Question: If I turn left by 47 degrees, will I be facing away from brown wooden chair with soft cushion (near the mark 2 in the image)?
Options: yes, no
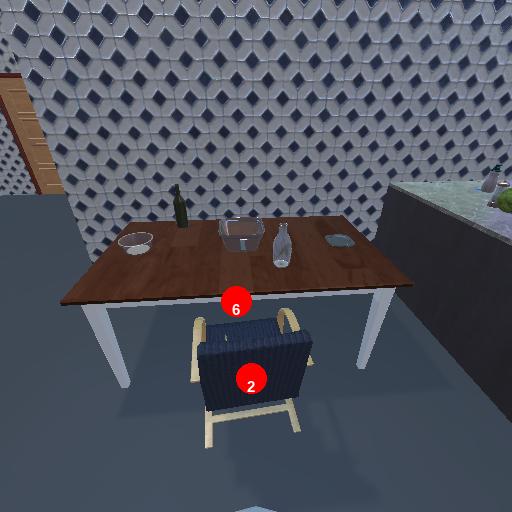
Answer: yes